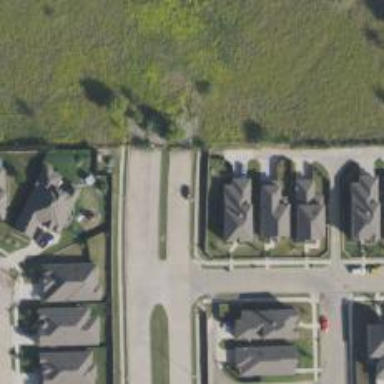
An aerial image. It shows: Residential road.